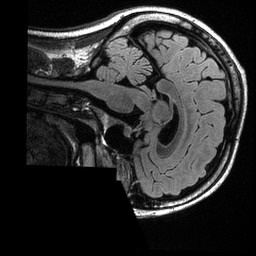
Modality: T2w
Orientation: sagittal
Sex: female
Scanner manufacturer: ge
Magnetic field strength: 3 T
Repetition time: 6 s
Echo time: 0.1256 s